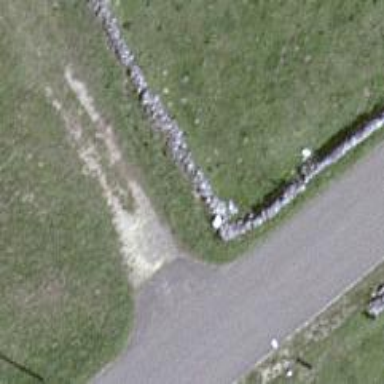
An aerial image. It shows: Wall is shown in the image.